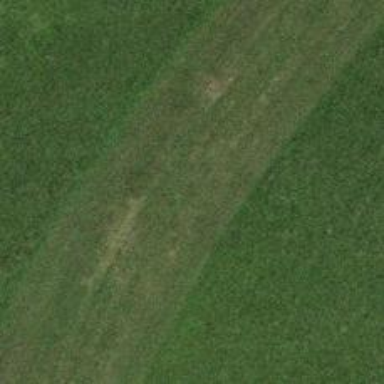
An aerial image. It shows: Taxiway at the airport covered with grass.